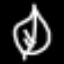
Label: leaf